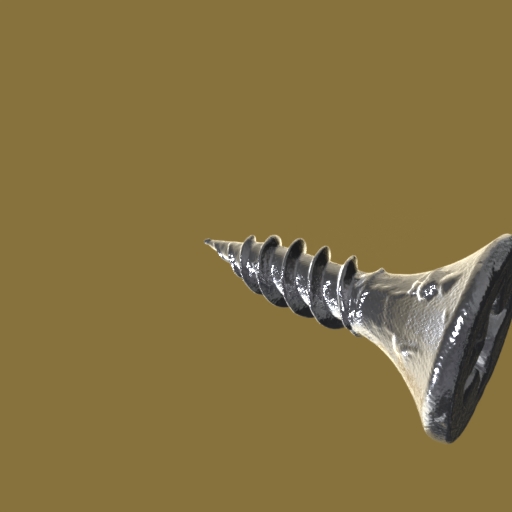
Label: screw